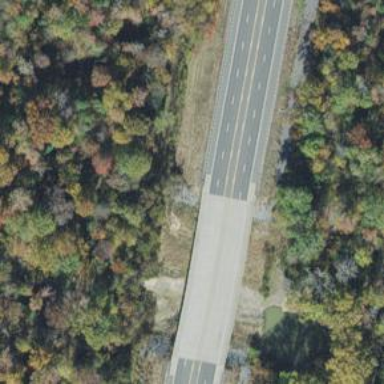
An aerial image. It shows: Beam-structured bridge on trunk highway.